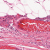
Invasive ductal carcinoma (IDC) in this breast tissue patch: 0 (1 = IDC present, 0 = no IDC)